Question: What I have done is that I have firstly I have parsed them with the jQuery function, '$.parseJSON()' and so now I am having 2 arrays with 3 objects inside them. What I want to do is that I want to loop over both the arrays at the same time so that I could check the 'Post_ID's of the current object in the loop of both the arrays that if they are equal or not and then if I find that the 'Post_ID' is not present there already or there is a mismatch then I want to do something.
Here's what I have done:
'''
var posts = <? php echo $posts; ?> ;
setInterval(function () {
$.get("admin/post/get_new_posts.php", {
userId: <? php echo User::GetUserID($_SESSION["username"]); ?>
}, function (data) {
data = $.parseJSON(data);
for (var i = 0; i < data.length; i++) {
for (var j = 0; j < posts.length; j++) {
if (posts[j].Post_ID != data[i].Post_ID) {
//do something...
} else {
}
}
}
});
}, 10000);
'''
The 'posts' variable has its value and I am sure about it by logging them into the console. Now what happens here is that every ten seconds a get request is sent and checks if the Post_ID meets of the 'posts' variable object does not equal the 'Post_ID' of the 'data' variable then do something in there. But that's not the case. The condition is always going true.
And yes, here are my objects. The first one is the 'posts' variable and the second one is the 'data' variable.

Any idea of how can I loop through both the variables or arrays and check for a property at the same time while looping?
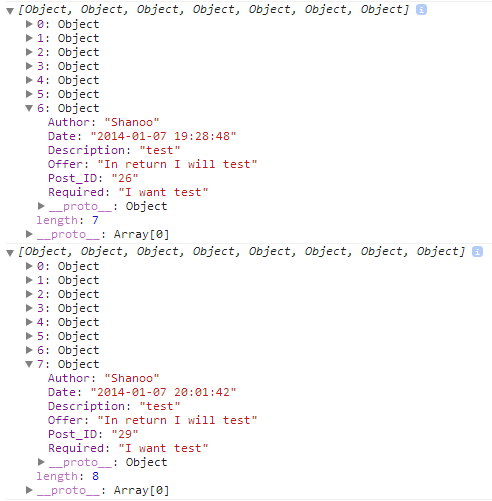
Answer: You're comparing entry in 'posts' to entry in 'data'. Most of those won't match - 'posts[0]' won't match 'data[1]', 'data[2]', etc.
It sounds like you want to look at the corresponding members of each list ('posts[0]' vs. 'data[0]', etc.)
In that case, you need one loop, not two.
'''
// find the longest array's length
var maxi = Math.max(posts.length, data.length, 0);
for ( var i = 0; i < maxi; ++i )
{
if (i >= posts.length)
{
// an entry in data, but not posts
}
else if (i >= data.length)
{
// an entry in posts, but not data
}
else if (data[i].Post_ID != posts[i].Post_ID)
{
// mismatched IDs
}
else
{
// matched IDs
}
}
'''